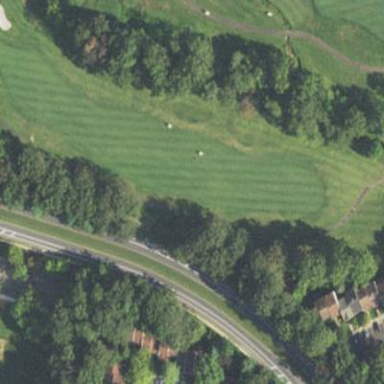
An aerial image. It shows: Well-maintained grassy area serving as golf fairway for the sport of golf.